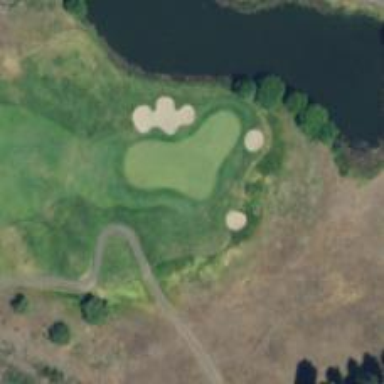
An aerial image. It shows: Water hazard in golf course. The hazard is natural water feature.